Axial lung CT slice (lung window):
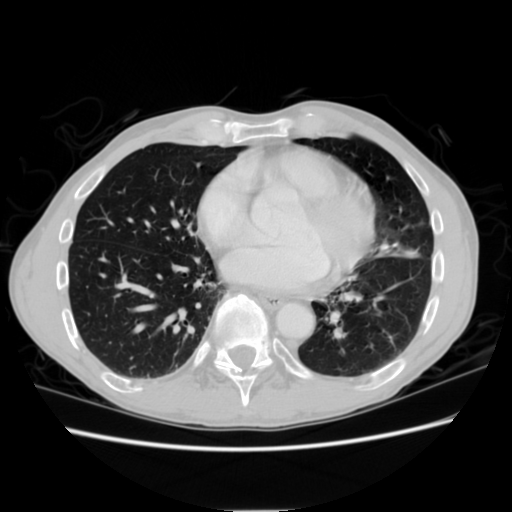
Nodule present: no